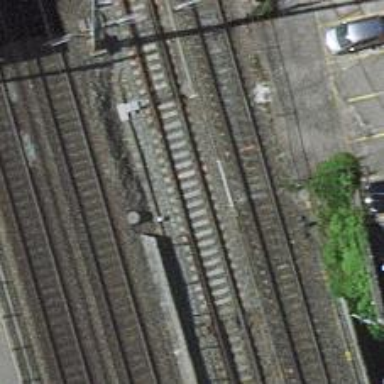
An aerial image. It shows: Railway bridge with electrified tracks and single rail.